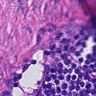
Metastatic tissue present: yes